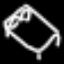
Label: bed